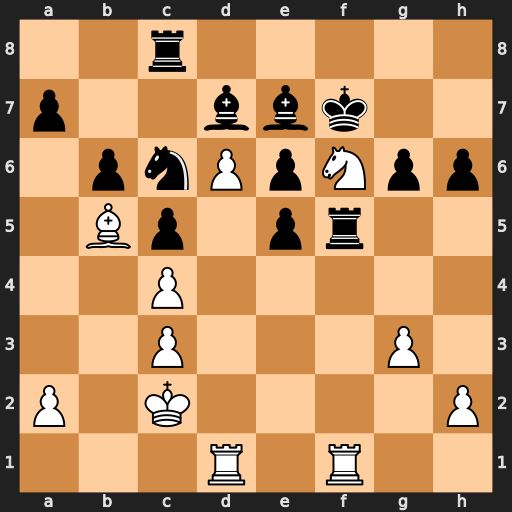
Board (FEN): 2r5/p2bbk2/1pnPpNpp/1Bp1pr2/2P5/2P3P1/P1K4P/3R1R2
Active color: w
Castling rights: -
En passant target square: -
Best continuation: Nxd7 Bxd6 Rxf5+ gxf5 Rxd6